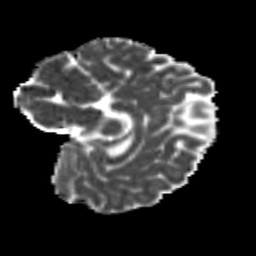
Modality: MD
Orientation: sagittal
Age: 12
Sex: male
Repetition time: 9.512 s
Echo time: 0.089 s